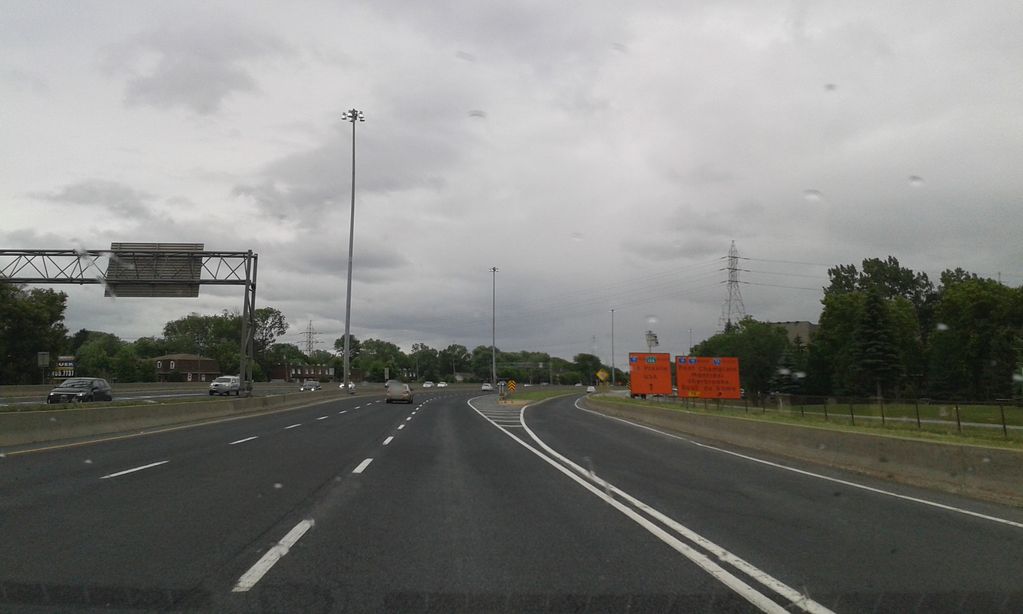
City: montreal